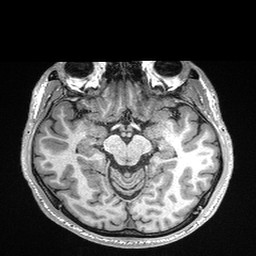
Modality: T1w
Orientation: coronal
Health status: healthy
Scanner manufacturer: siemens
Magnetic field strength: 3 T
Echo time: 0.00298 s